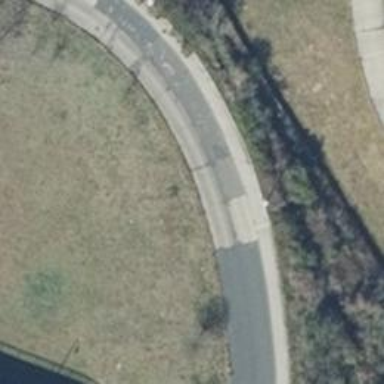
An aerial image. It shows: Secondary_link road with concrete plates as the surface.